Question: I have a QTableView. I want the selection to be moved when i scroll - so the cursor would be always visible.

There is 'QTableView.selectRow(rowNo)', but do you have a suggestion where to call this?
Ideally i would like upon scrolling the selected row to be in the center.
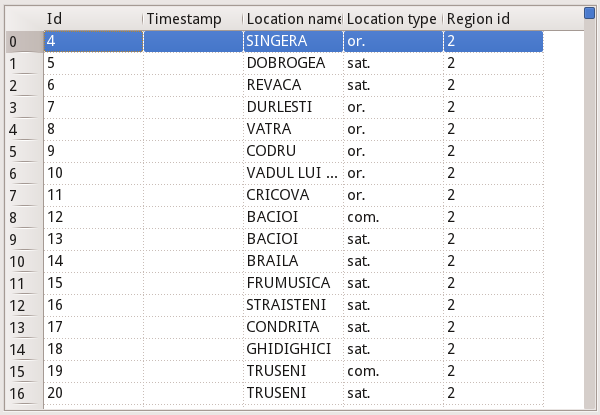
Answer: I did it like this (PyQt4):
Upon init i connect to scrollbar event:
'''
self.tableView.verticalScrollBar().valueChanged.connect(self.onScroll)
'''
Then in the handler:
'''
def onScroll(self, *args):
"Ensure that selected row moves when scrolling - it must be always visible."
tableView = self.tableView
currentRow = tableView.selectionModel().currentIndex().row()
rect = tableView.viewport().rect()
topRow = tableView.indexAt(rect.topLeft()).row()
if currentRow < topRow:
tableView.selectRow(topRow)
else:
bottomRow = tableView.indexAt(rect.bottomLeft()).row()
if currentRow > bottomRow:
tableView.selectRow(bottomRow)
'''